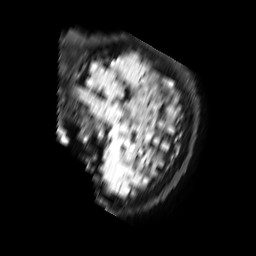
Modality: FLAIR
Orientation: sagittal
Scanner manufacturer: philips
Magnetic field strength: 1.5 T
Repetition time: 6 s
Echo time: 0.09309 s